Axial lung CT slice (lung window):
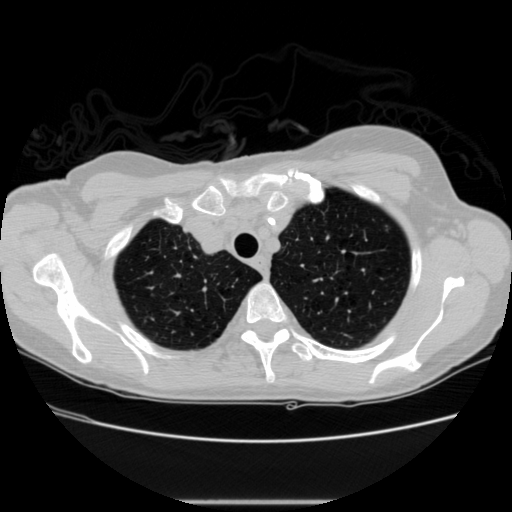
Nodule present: no